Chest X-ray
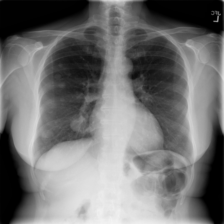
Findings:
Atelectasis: negative
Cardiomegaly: negative
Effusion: negative
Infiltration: negative
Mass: positive
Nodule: negative
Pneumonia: negative
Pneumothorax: negative
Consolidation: negative
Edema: negative
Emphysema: negative
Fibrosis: negative
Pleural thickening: negative
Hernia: negative